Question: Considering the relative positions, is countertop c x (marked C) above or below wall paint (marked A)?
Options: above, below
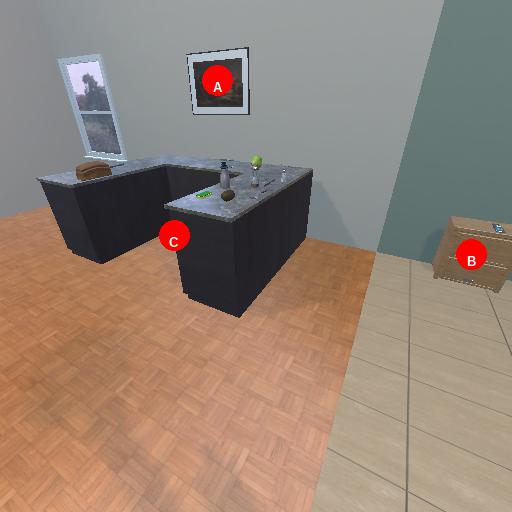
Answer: above